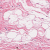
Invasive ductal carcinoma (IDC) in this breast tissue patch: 0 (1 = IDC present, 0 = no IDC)